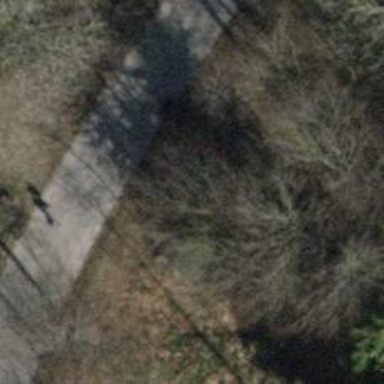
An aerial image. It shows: Brown bench in the vicinity.